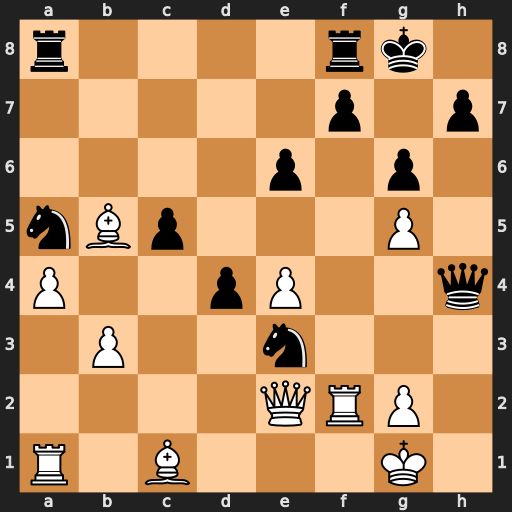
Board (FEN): r4rk1/5p1p/4p1p1/nBp3P1/P2pP2q/1P2n3/4QRP1/R1B3K1
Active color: w
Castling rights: -
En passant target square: -
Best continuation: Bxe3 dxe3 Qxe3